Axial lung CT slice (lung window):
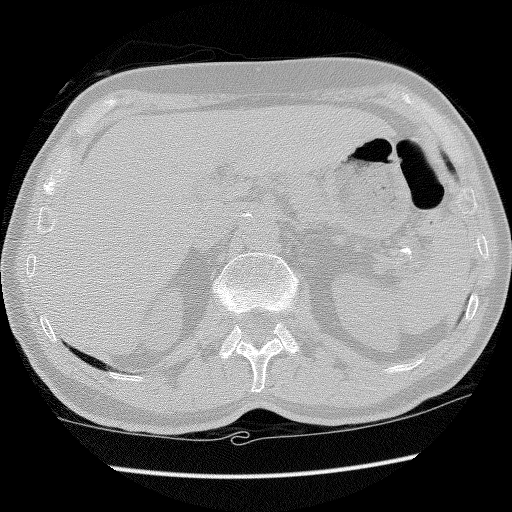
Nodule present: no